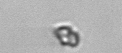
Label: Heterocapsa_rotundata